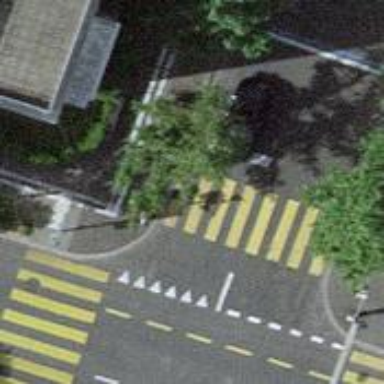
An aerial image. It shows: Crossing with traffic signals.